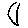
Label: moon